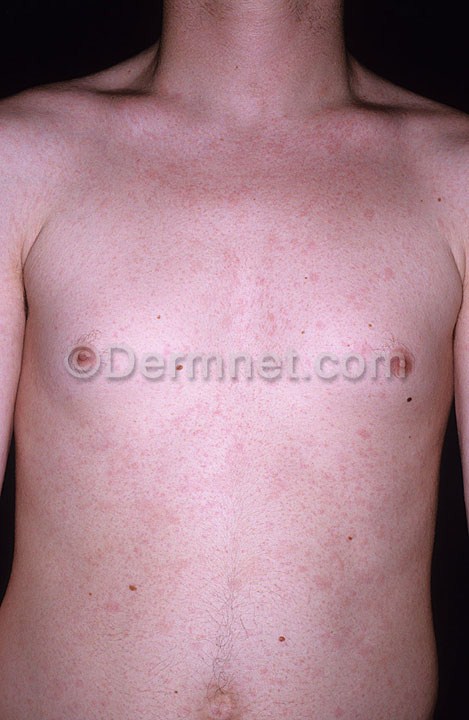
Disease: Exanthems and Drug Eruptions